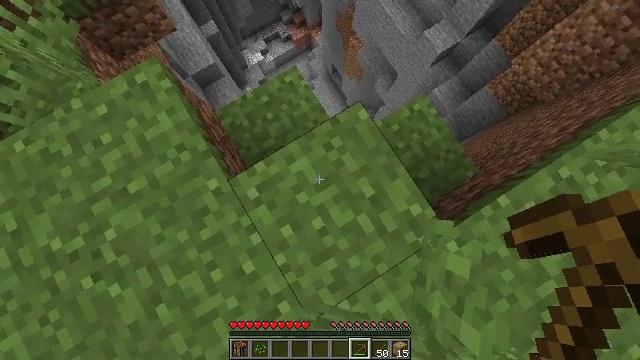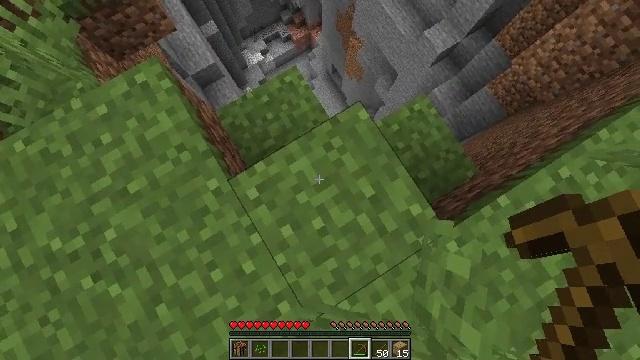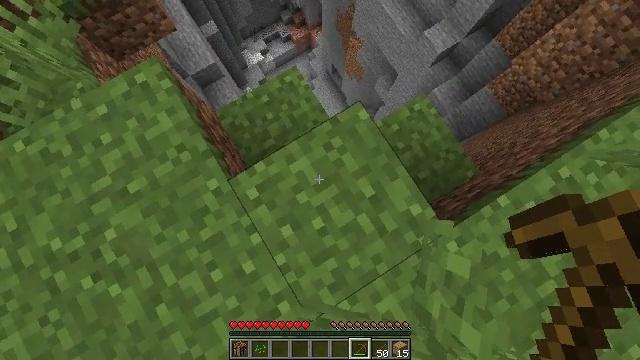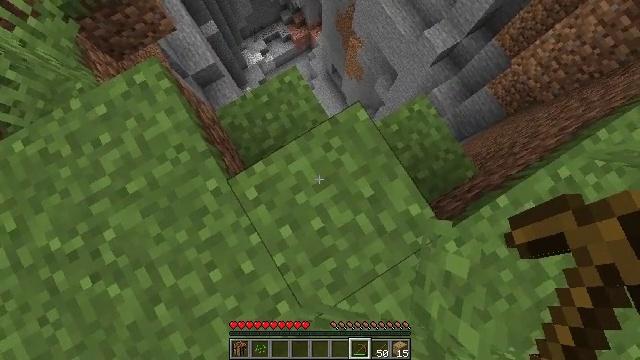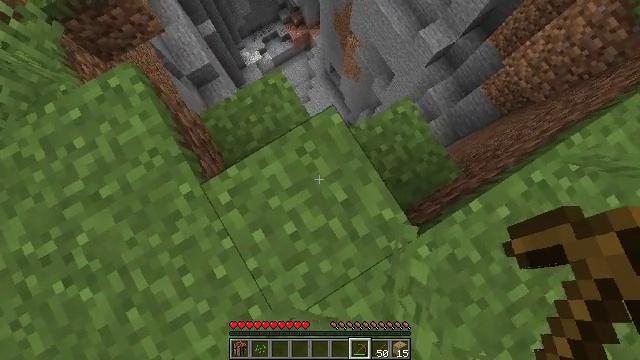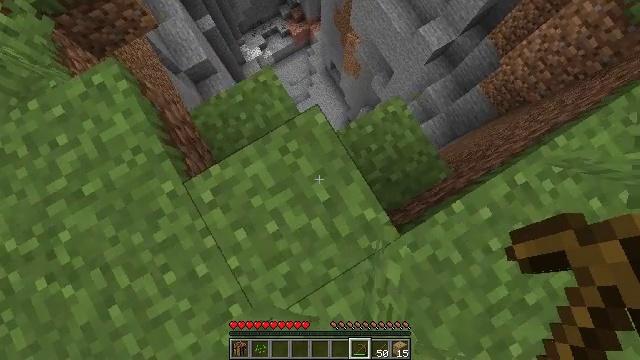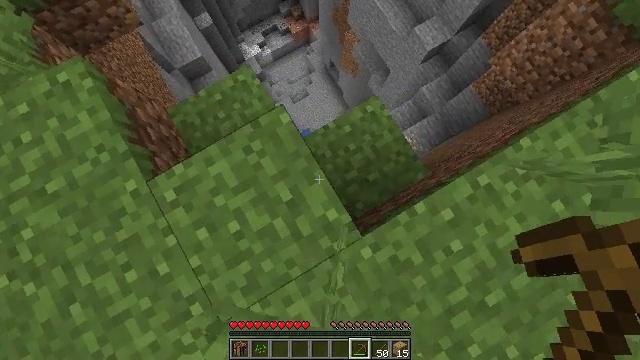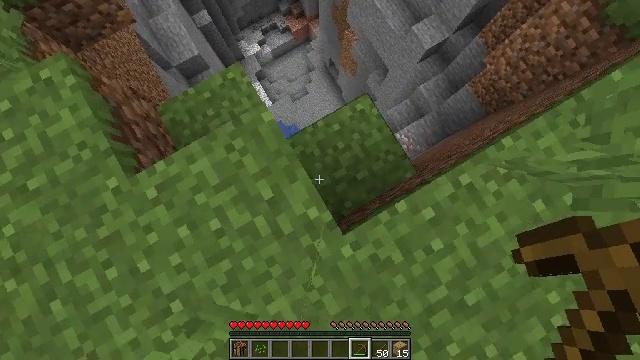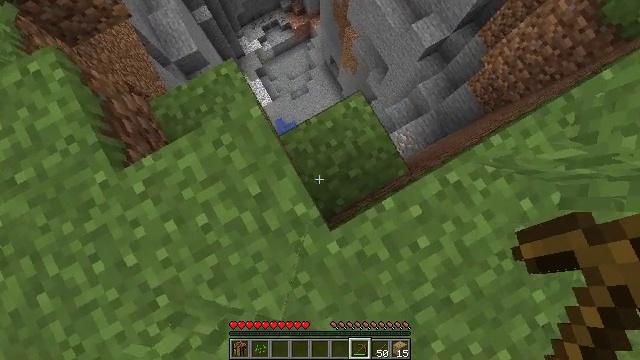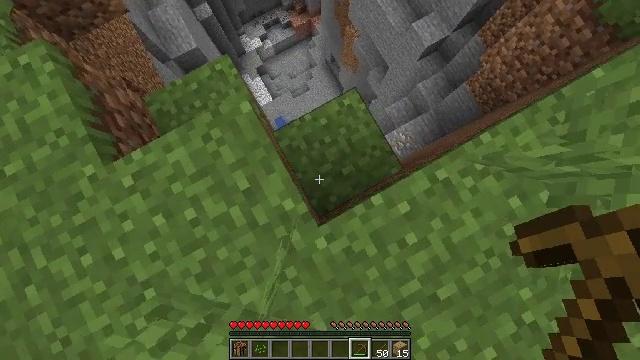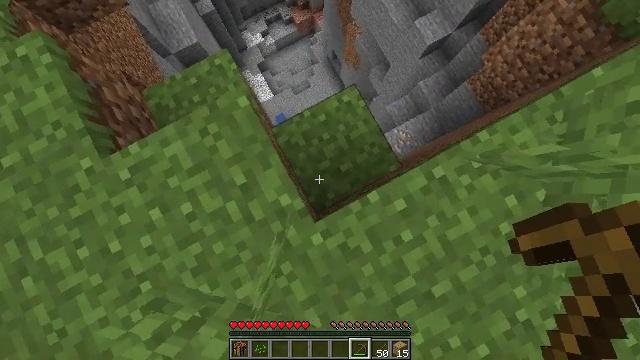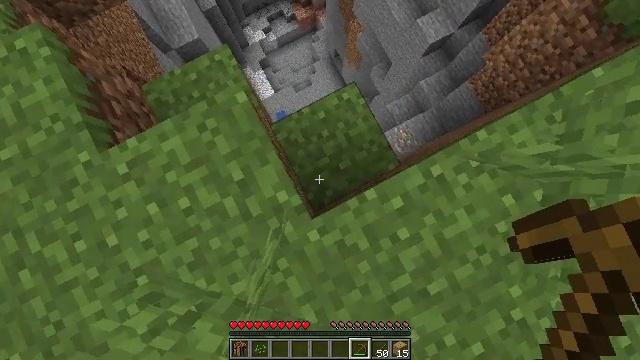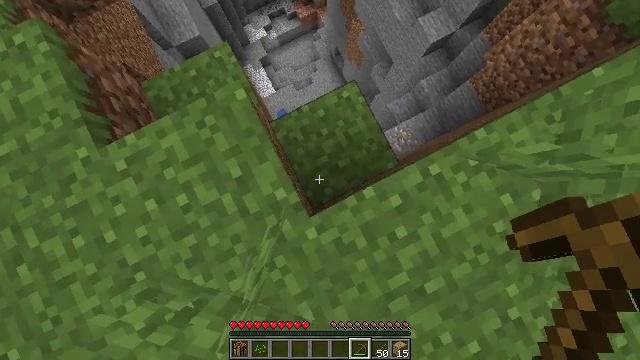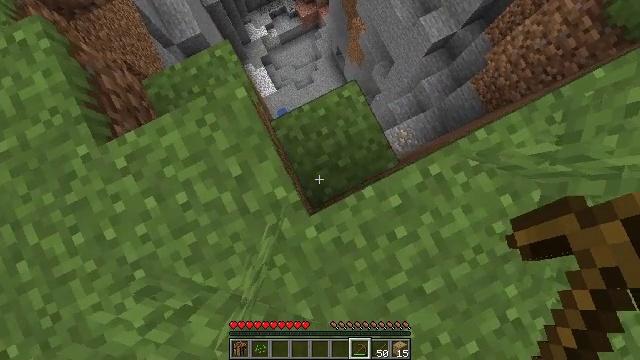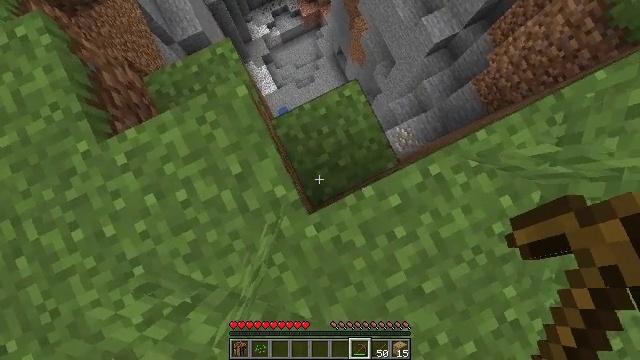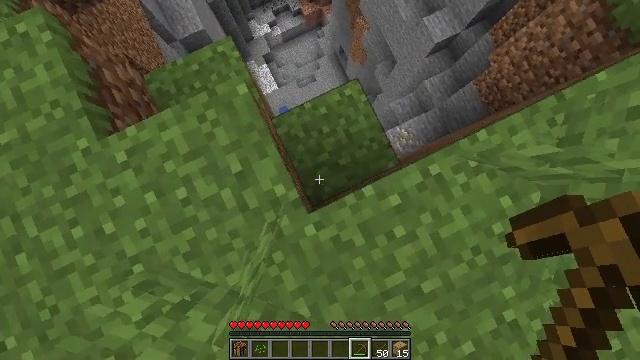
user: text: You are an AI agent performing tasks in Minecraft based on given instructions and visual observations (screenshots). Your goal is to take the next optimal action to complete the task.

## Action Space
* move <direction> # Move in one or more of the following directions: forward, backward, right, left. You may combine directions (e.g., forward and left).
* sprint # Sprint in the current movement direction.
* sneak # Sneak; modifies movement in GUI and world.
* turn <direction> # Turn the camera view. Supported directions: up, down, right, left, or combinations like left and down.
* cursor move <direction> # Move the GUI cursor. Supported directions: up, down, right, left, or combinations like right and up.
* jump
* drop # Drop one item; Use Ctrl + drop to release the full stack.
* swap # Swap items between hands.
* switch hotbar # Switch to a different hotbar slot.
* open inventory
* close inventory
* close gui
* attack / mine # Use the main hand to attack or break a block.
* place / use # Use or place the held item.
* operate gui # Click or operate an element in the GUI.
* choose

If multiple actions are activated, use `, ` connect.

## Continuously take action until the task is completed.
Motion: motion action
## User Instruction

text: Break the grass block.
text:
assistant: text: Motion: no_op
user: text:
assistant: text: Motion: no_op
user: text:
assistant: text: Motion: move right
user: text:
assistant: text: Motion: move right
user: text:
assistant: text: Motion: move right
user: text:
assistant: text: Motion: move right
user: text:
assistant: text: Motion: no_op
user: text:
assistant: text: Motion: no_op
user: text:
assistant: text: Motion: no_op
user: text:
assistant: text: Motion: no_op
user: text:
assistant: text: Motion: no_op
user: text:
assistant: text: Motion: no_op
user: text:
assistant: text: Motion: no_op
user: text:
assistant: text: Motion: no_op
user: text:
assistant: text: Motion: no_op
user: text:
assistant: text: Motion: no_op
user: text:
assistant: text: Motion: move right
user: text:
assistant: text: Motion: move right
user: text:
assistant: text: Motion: move right
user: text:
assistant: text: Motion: no_op
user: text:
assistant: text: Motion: no_op
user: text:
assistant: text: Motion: no_op
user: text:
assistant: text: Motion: no_op
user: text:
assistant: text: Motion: no_op
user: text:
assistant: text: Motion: no_op
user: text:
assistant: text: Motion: no_op
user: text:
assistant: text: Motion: no_op
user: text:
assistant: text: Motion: no_op
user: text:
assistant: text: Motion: no_op
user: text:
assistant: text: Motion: no_op